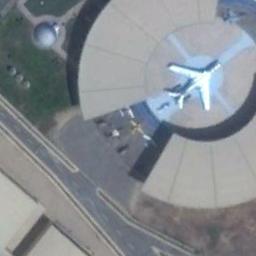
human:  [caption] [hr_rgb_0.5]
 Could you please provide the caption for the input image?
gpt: A plane stopped in the middle of the circular building .

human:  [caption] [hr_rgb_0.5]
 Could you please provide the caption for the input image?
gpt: A white plane parked right in the middle of the circular airport .

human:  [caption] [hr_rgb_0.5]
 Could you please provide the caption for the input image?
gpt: An airplane was parked on the circular space in a ring shaped building .

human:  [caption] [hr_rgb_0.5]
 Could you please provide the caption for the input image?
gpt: A plane parked on the open area in the middle of the ring shade and the lawn beside .

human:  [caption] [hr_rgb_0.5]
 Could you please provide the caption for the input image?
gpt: The two planes are surrounded by symmetrical fan-shaped buildings in a circular clearing .